Interaction volume radius: 5 \u00c5
Interaction volume height: 20 \u00c5
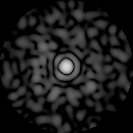
Disorder parameter: 0.8488